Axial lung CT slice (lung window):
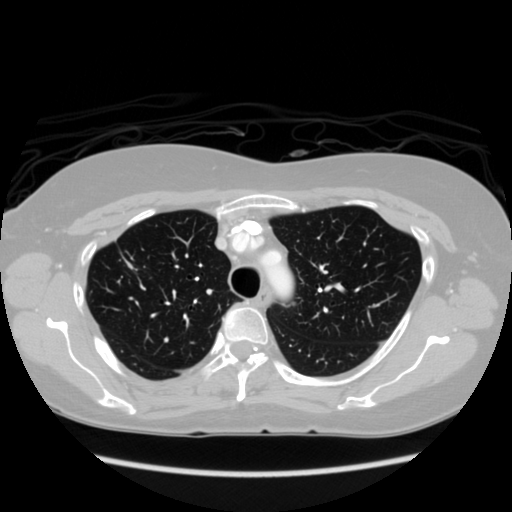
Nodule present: no